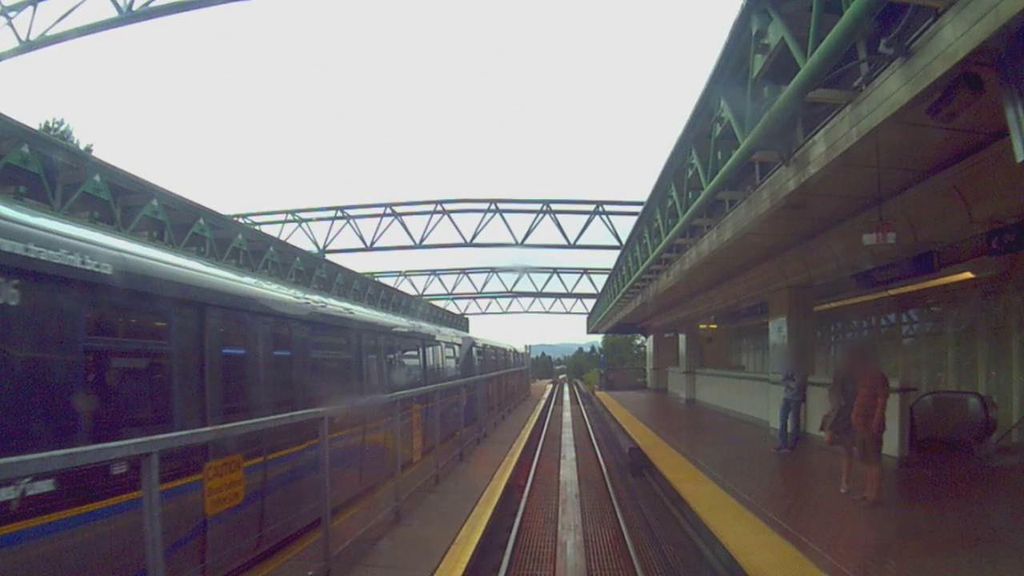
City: vancouver